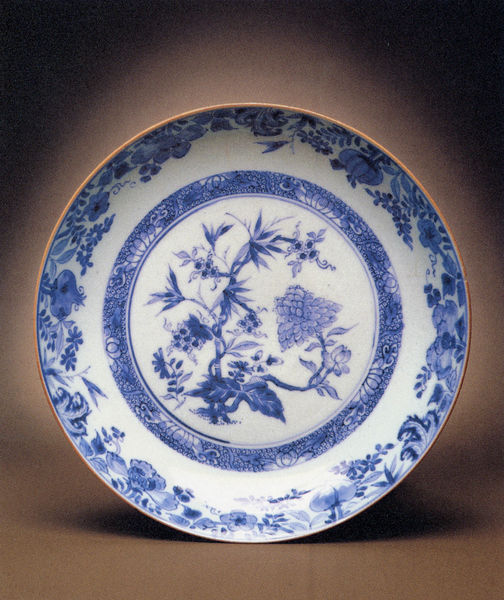
Titel: Chinesischer Teller (bemalt mit Granatäpfeln und Pfirsichen)
Standort: Dresden
Institution: Zwinger
Schlagwörter: blau, blätter, dunkel, schatten, weiß, äste, blume, blumen, braun, grau, hintergrund, licht, schwarz, blüte, blüten, obst, rot, beige, malerei, muster, ornament, band, rahmen, schale, teller, spiegel, ast, strauch, zweige, flach, boden, gold, blatt, pflanze, pflanzen, borte, kreis, rund, früchte, gemüse, keramik, kürbis, ranken, trauben, hellblau, schiff, fahne, hellbraun, farbe, rand, essen, dunkelblau, dekor, floral, ring, bemalt, foto, fotografie, porzellan, wurzel, zweig, asien, geschirr, distel, flora, chinesisch, china, obstschale, weintrauben, blattwerk, bambus, traube, goldrand, meissen, porzelan, porzellanmalerei, vegetabil, ornamentik, pflanzenornamentik, motive, fayence, teil, geschmückt, aufgestellt, fernost, artischocke, ausschmuck, blaudruck, blüten blumen, finebone, meißner, motve, zwiebelmuster, betunien, blütenornamente, blumenrand